Question: I don't quite understand this syntax (the one with the red square). Is this a case of "injecting function (parser) to the anonymous implementation of Action trait".
I've tried googling to confirm / discard that, but haven't found any article with the answer.
Or... is there a companion object (in Play 2) whose name is "Action", whose apply method takes an (optional) BodyParser parameter?
Thanks in advance for clearing this up for me!
Best regards,
Raka

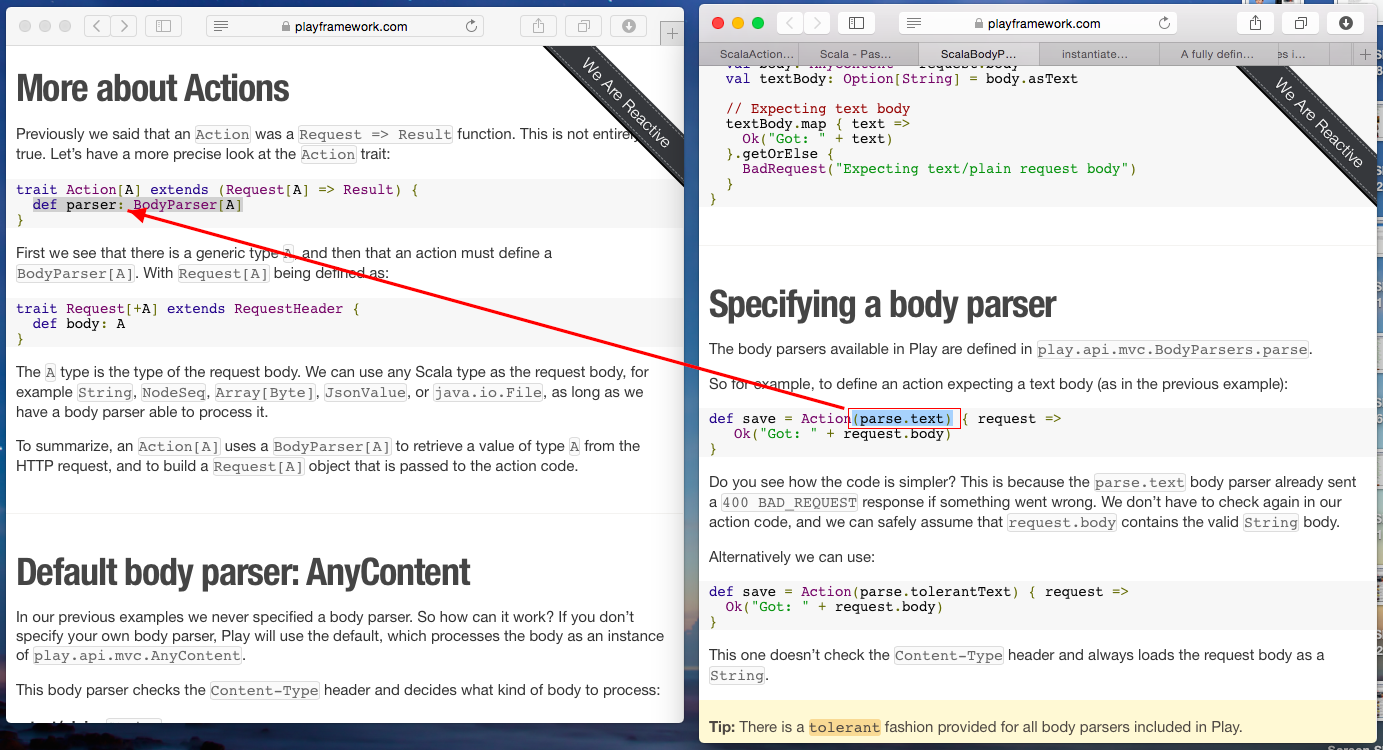
Answer: > Or... is there a companion object (in Play 2) whose name is "Action", whose apply method takes an (optional) BodyParser parameter?
<URL>.